Question: Here's a simplified look for my model:
- - - - -
Is there any way to use NSFetchedResultsController to fetch all Users that are 'Synced' and whose all media are 'Uploaded'? It would have to update its content also when 'Media' status is changed so that new User should be fetched. I've heard NSFetchedResultsController doesn't work well with such complex fetch requests.

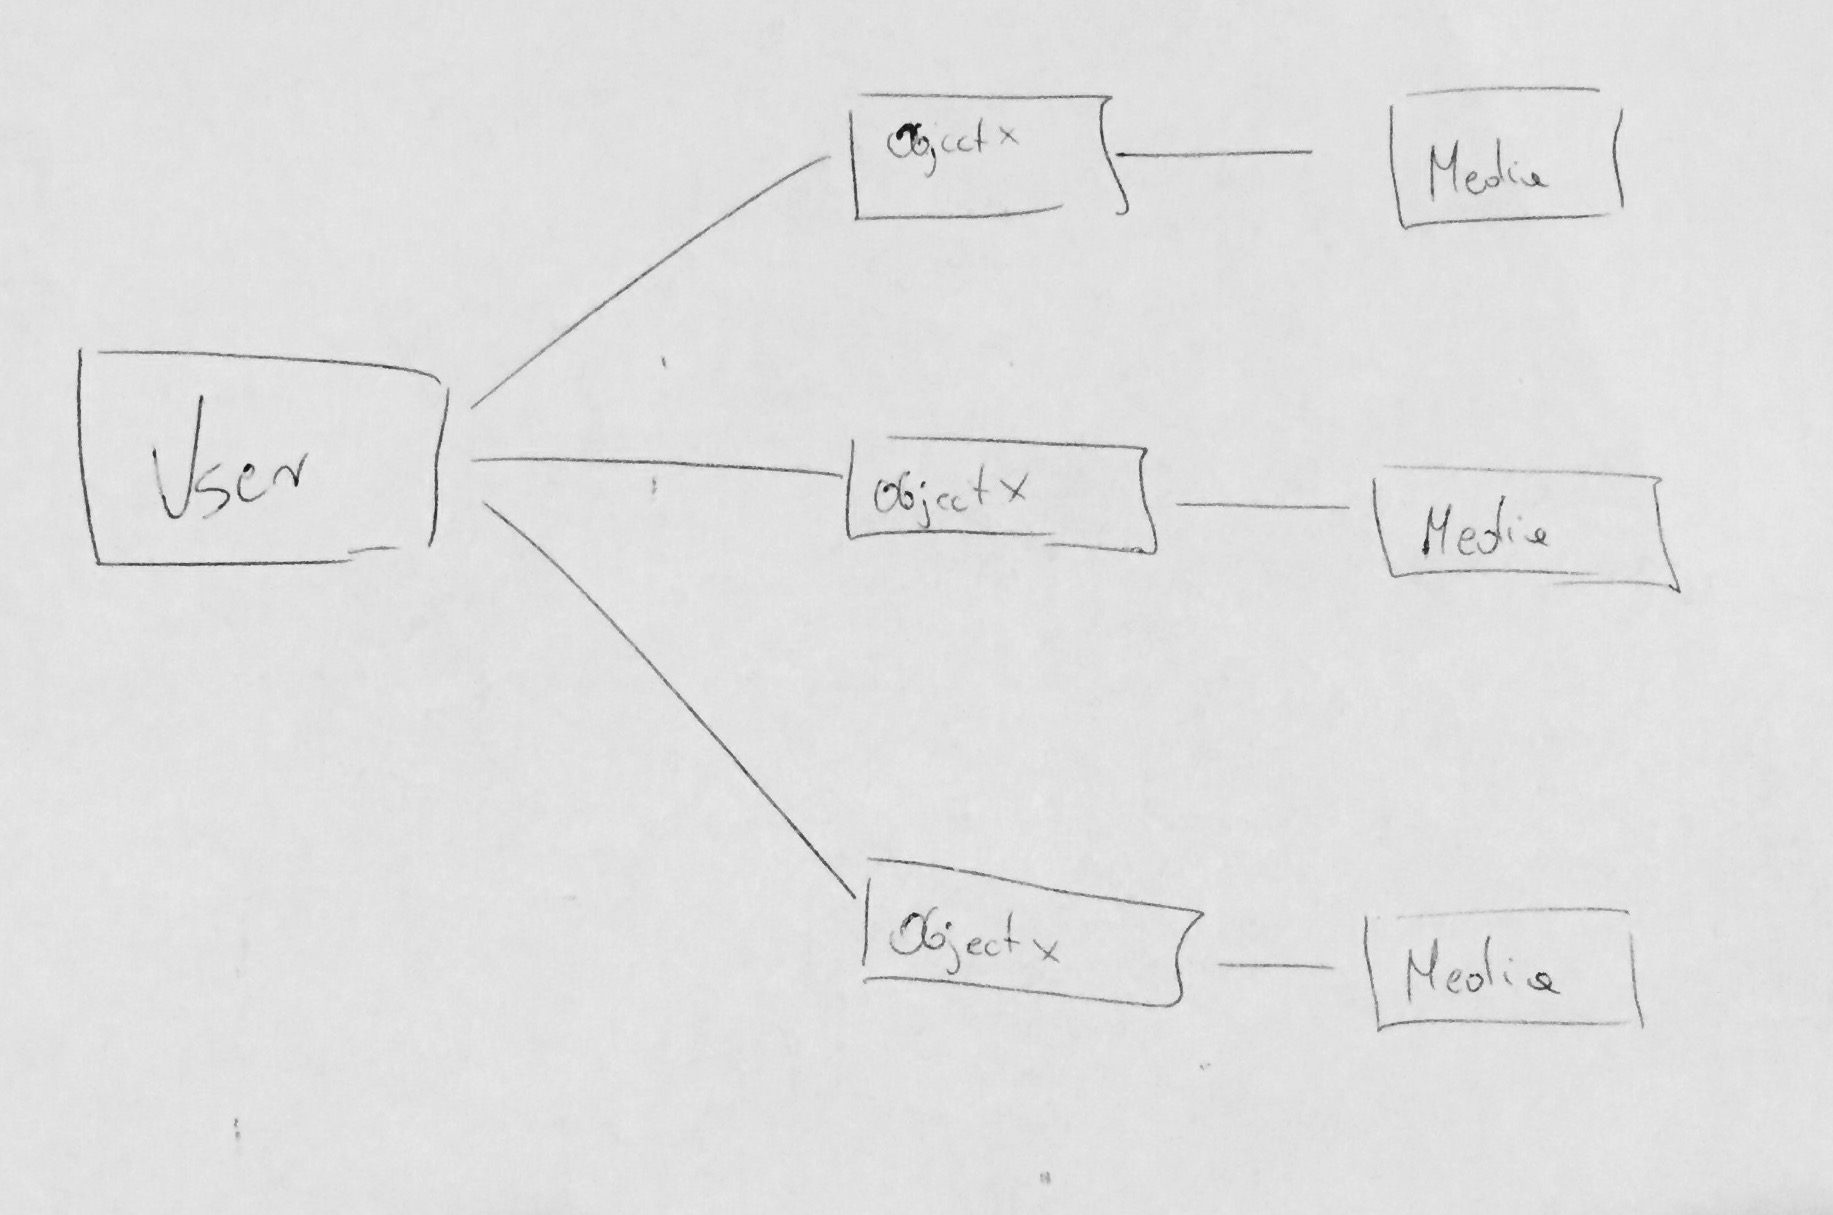
Answer: It would be more practical to model the fetch by denormalizing the data. You can add a 'status' Boolean to User indicating whether all their Media is uploaded.
This would be much more efficient than having to aggregate the status of each object's model.